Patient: sex M, age 64
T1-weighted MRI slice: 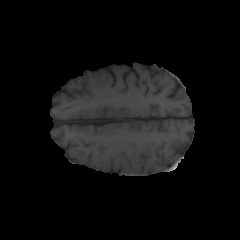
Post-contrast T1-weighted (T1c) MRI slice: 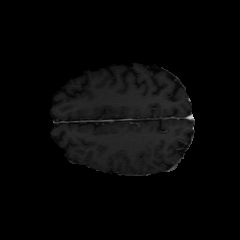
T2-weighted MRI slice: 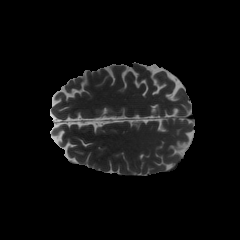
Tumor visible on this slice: no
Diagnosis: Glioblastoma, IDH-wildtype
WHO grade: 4